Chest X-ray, AP view. Patient: 34 years old, sex F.
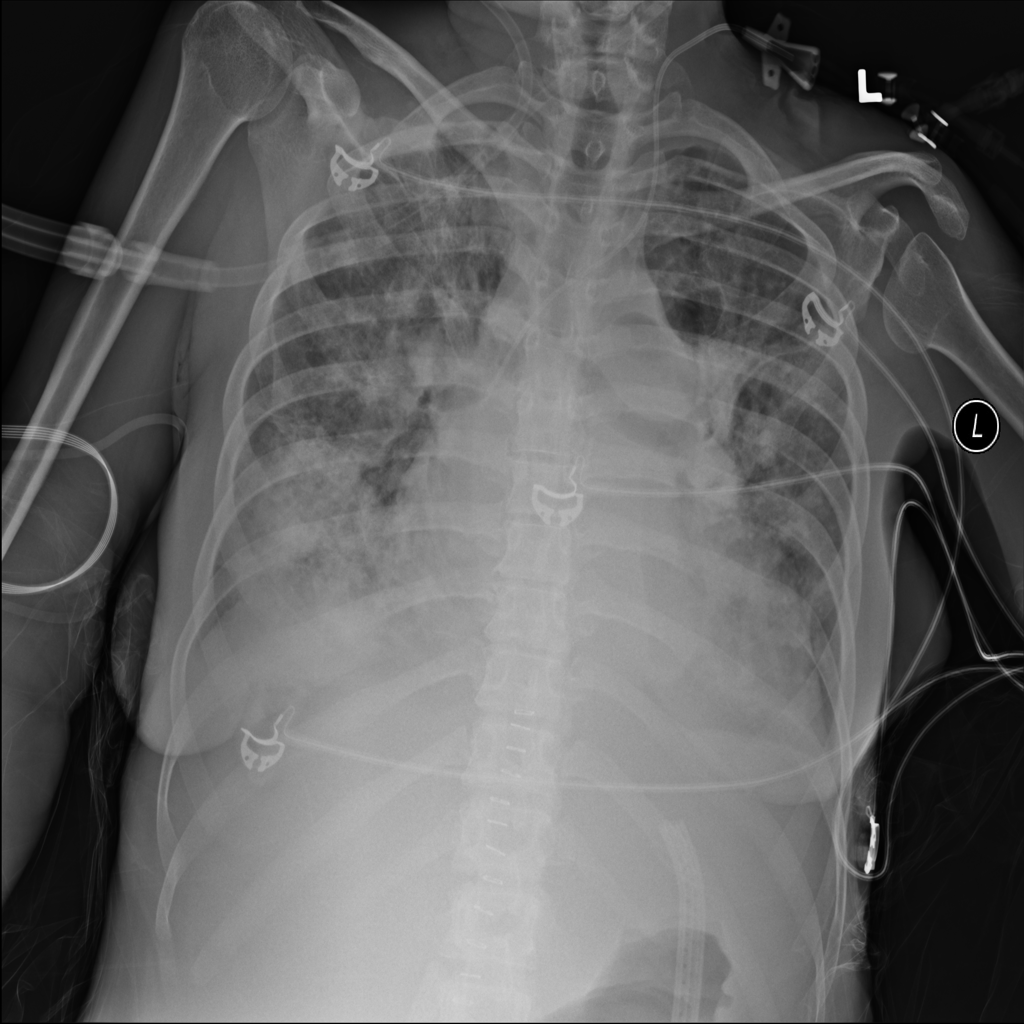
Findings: Atelectasis, Infiltration